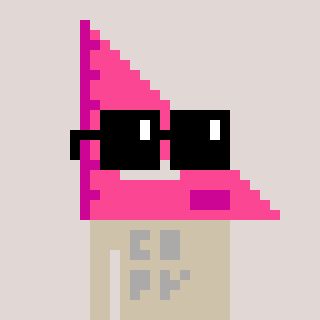
a pixel art character with square black sunglasses, a squadron ruler-shaped head and a bege-colored body on a warm background